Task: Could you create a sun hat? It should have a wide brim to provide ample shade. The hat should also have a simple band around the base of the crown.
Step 63:
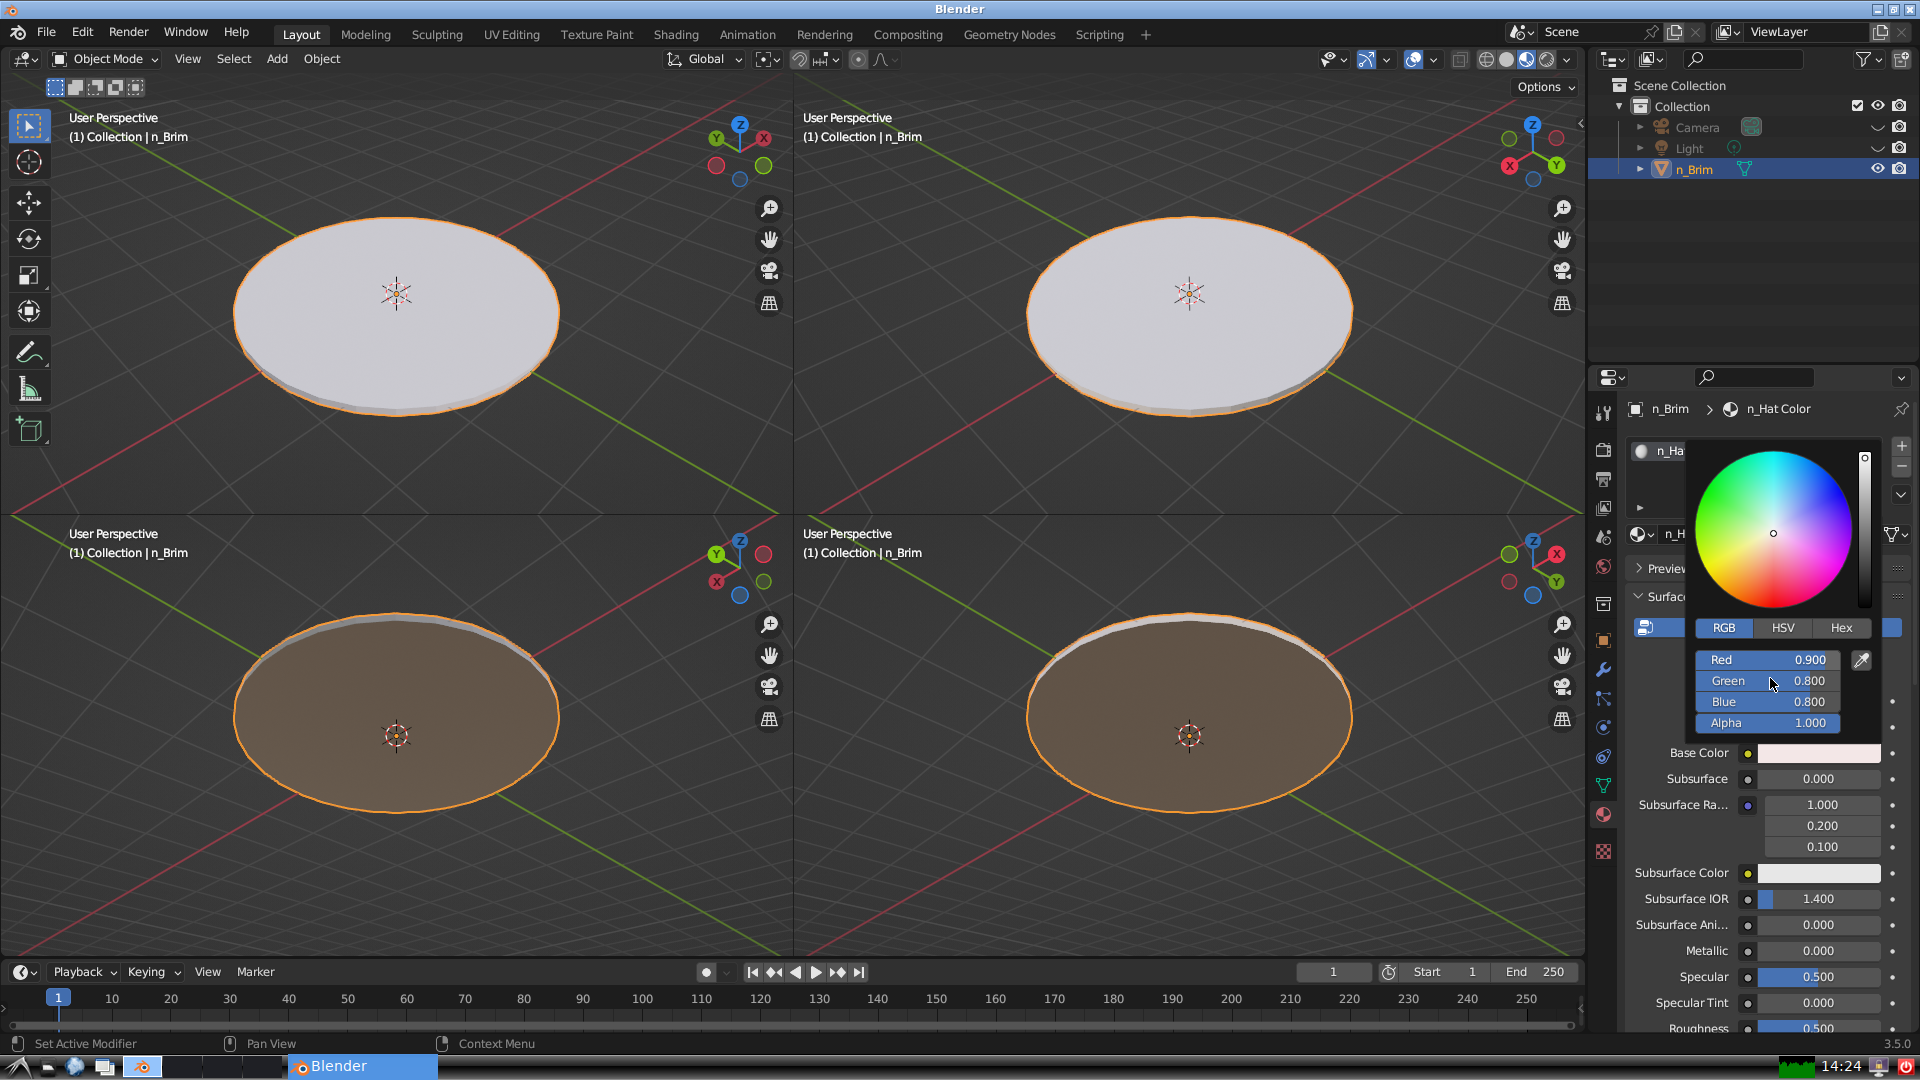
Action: click: no